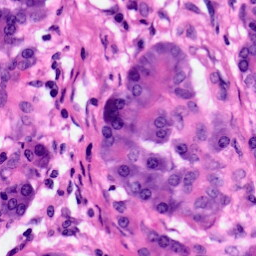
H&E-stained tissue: Pancreatic